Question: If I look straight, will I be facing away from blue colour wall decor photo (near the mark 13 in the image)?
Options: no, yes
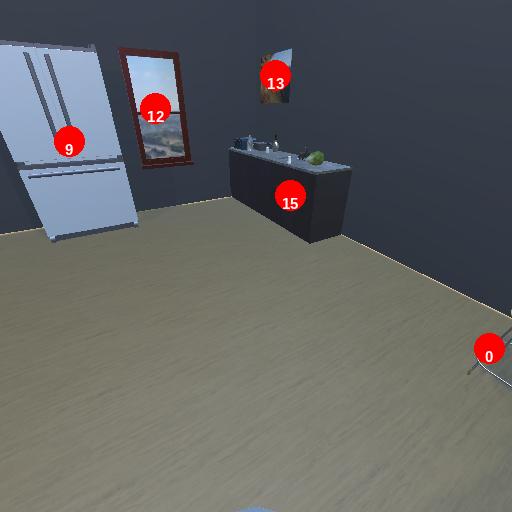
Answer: no